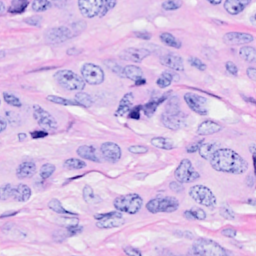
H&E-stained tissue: Breast